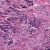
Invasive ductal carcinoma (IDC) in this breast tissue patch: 1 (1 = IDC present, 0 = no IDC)